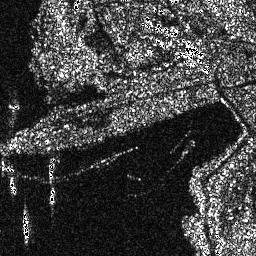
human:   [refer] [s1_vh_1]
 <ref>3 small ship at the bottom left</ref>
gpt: <box>[[2, 68, 6, 76, 0]], [[7, 81, 11, 94, 0]], [[18, 73, 21, 79, 0]]</box>

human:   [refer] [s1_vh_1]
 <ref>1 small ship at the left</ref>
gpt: <box>[[17, 60, 21, 71, 0]]</box>